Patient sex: M
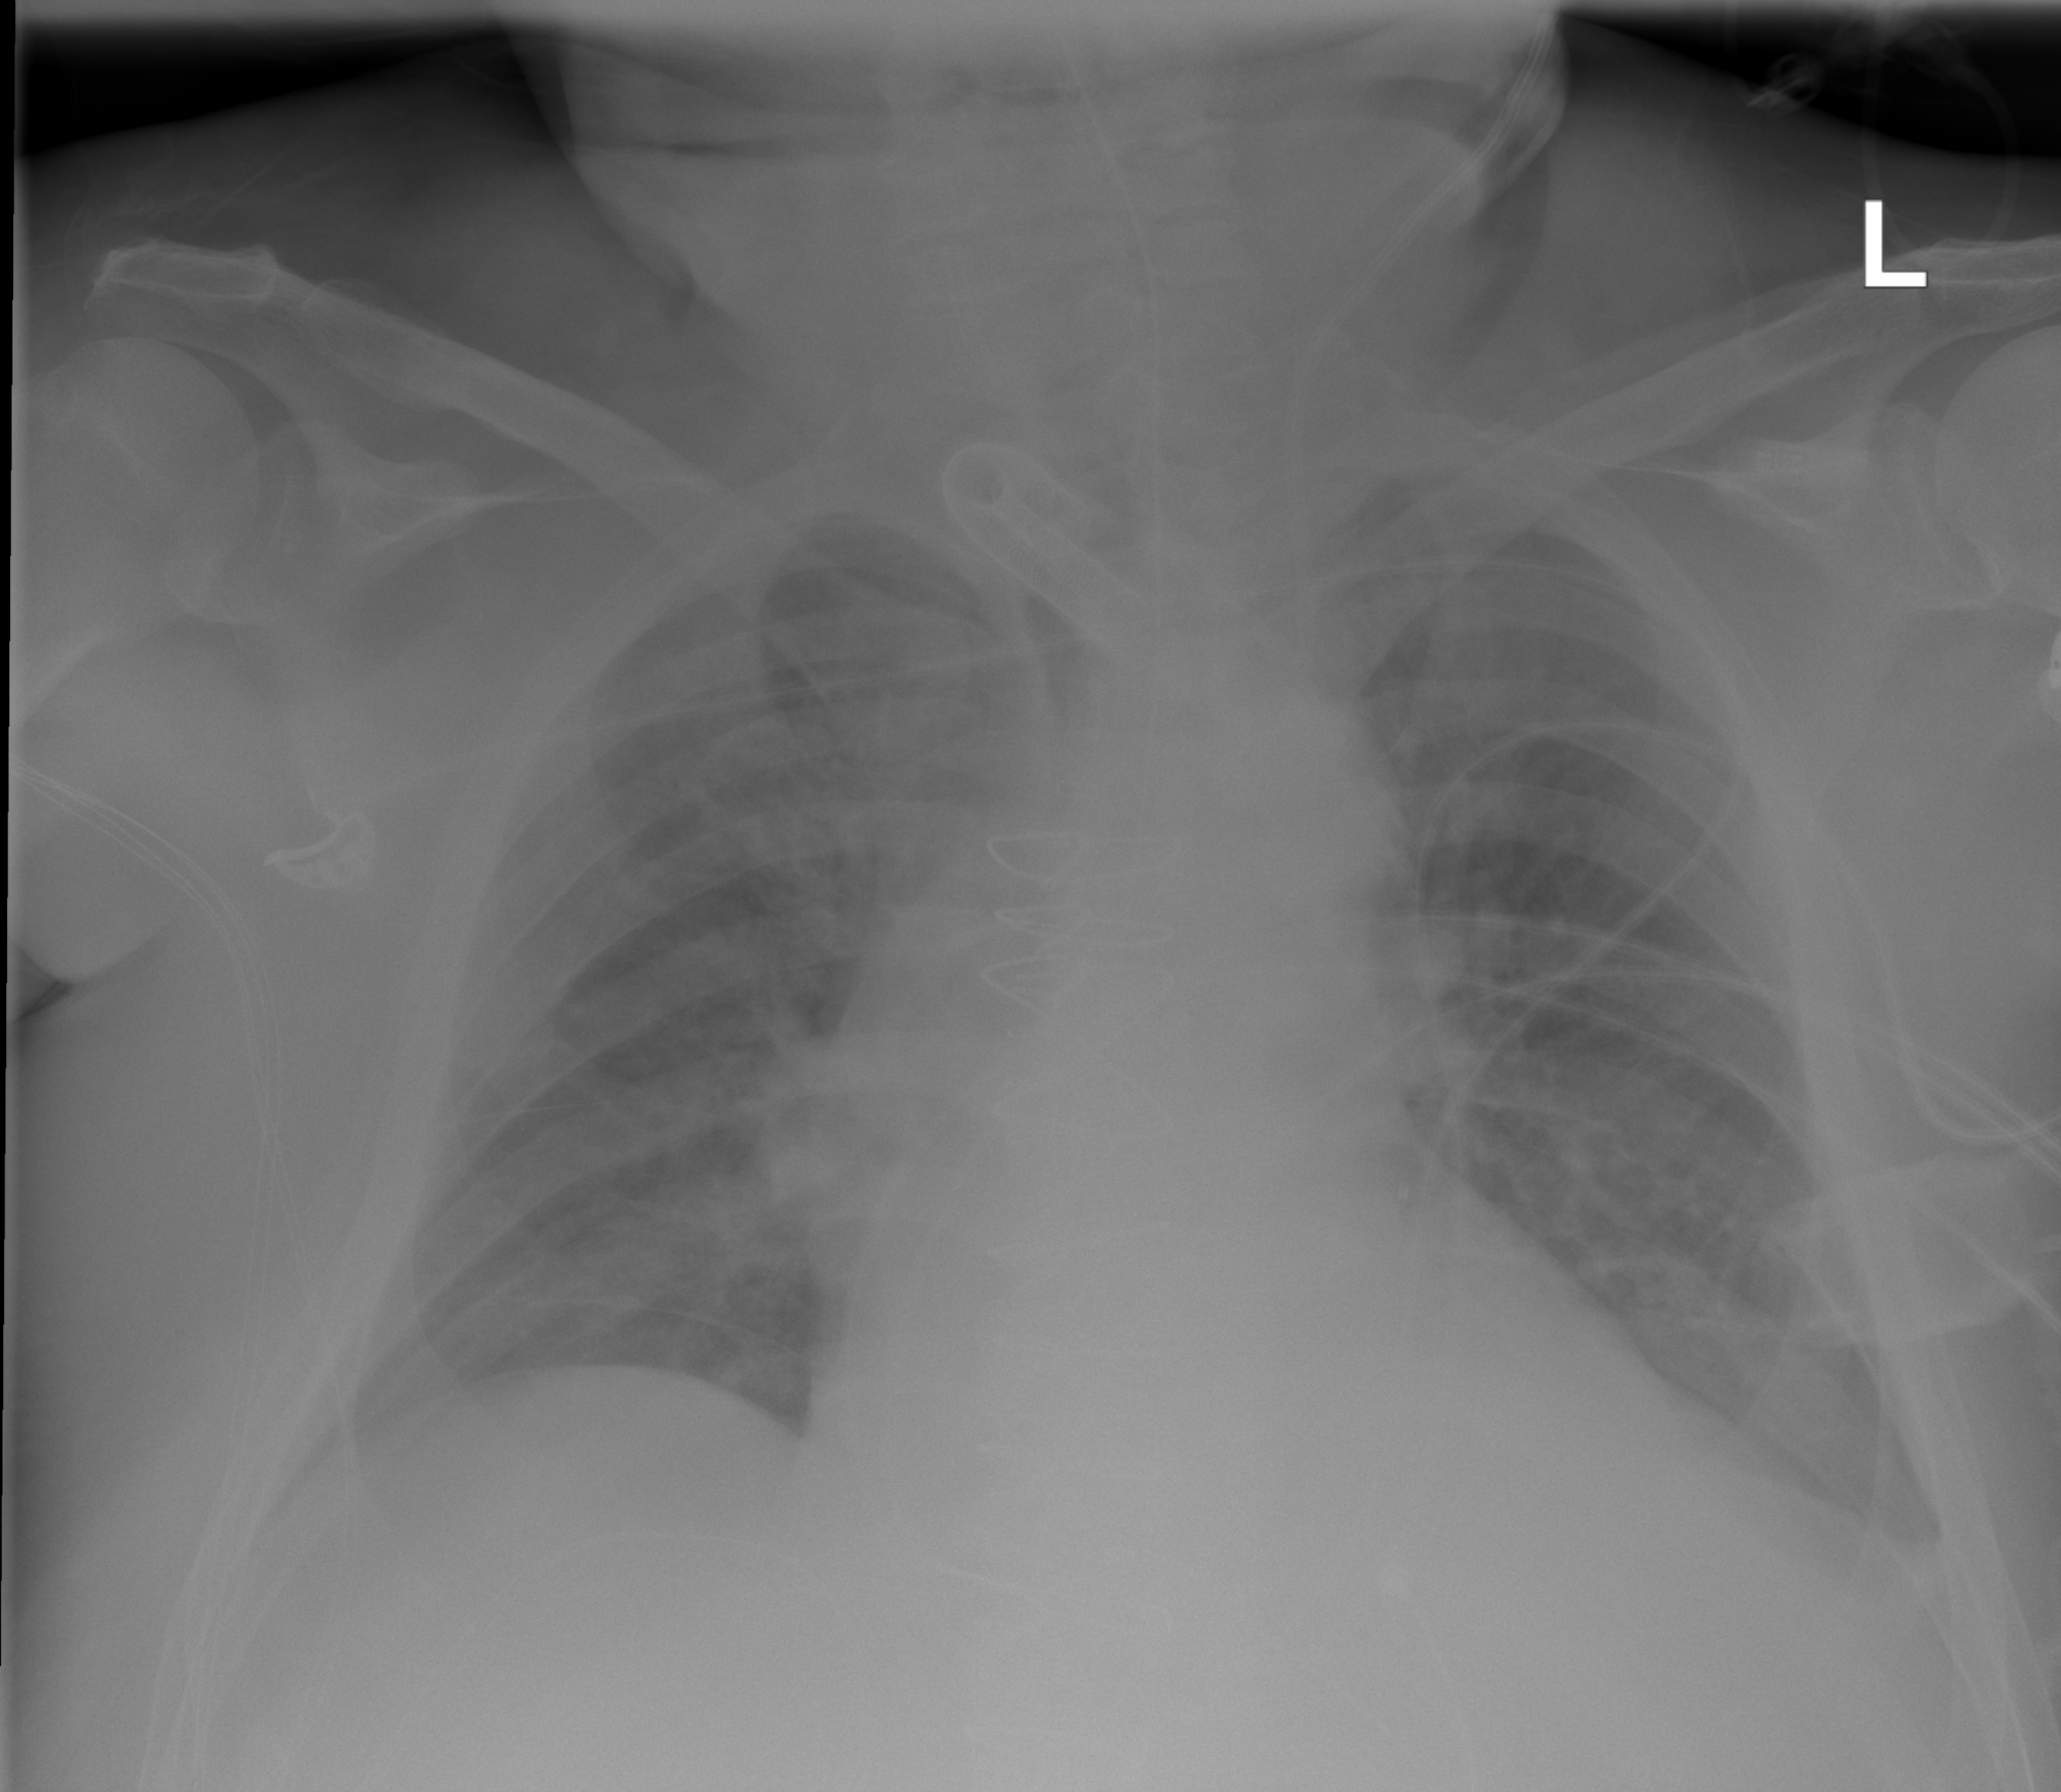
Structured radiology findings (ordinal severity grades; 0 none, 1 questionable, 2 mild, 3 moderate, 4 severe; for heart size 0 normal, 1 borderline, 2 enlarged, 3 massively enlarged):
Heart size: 1
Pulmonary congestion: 2
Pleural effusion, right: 1
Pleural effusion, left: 1
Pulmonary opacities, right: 1
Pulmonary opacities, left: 0
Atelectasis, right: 0
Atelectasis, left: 0